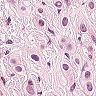
Metastatic tissue present: yes